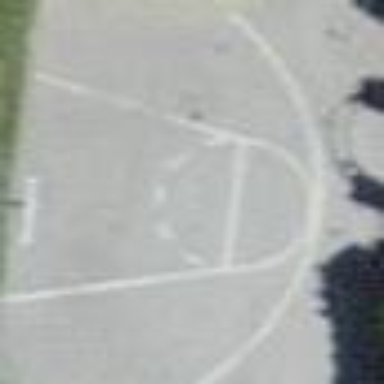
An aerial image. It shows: Basketball court on pitch.